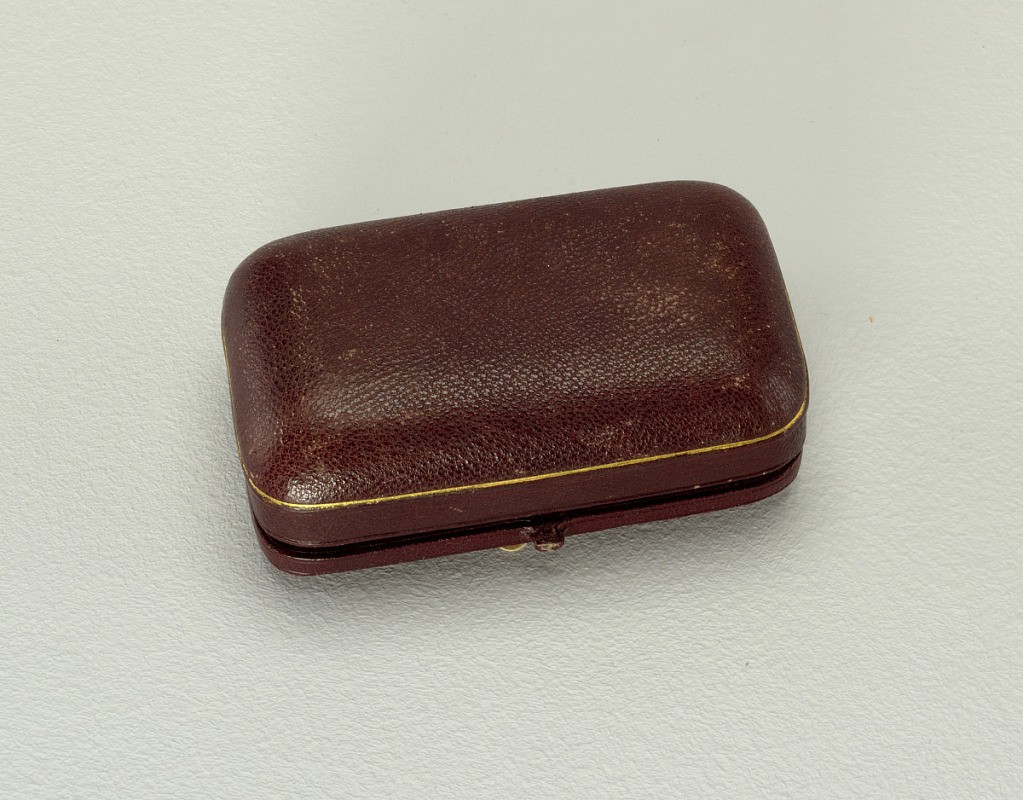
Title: box
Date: ca. 1880
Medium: Gold
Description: Pair of cuff buttons (A, B) and box (C) designed to hold set. Circular, undecorated except for heads at edge; one foot. Box covered with dark red leather, lined with deep purple velvet.